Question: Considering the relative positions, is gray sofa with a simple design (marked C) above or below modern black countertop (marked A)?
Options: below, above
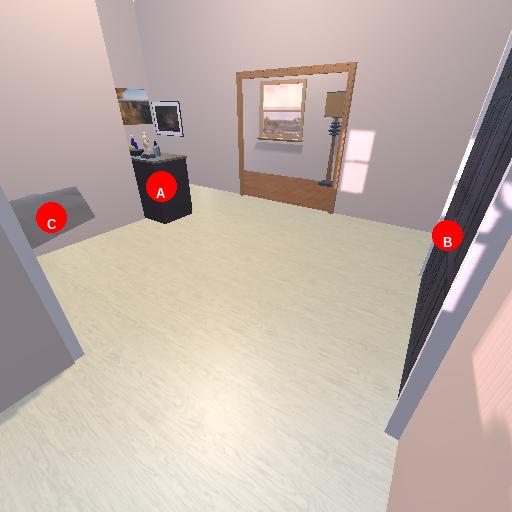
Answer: below